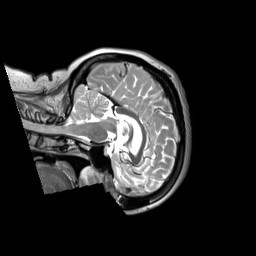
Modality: T2w
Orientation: sagittal
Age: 44
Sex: female
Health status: ill
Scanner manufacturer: siemens
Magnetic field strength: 3 T
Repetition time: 2.8 s
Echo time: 0.326 s